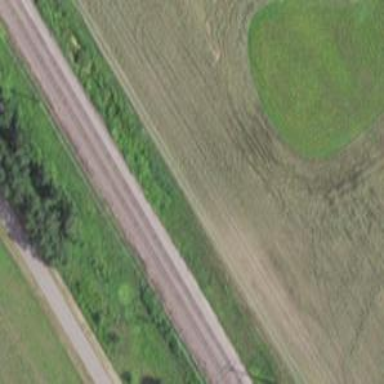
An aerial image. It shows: Railway track.